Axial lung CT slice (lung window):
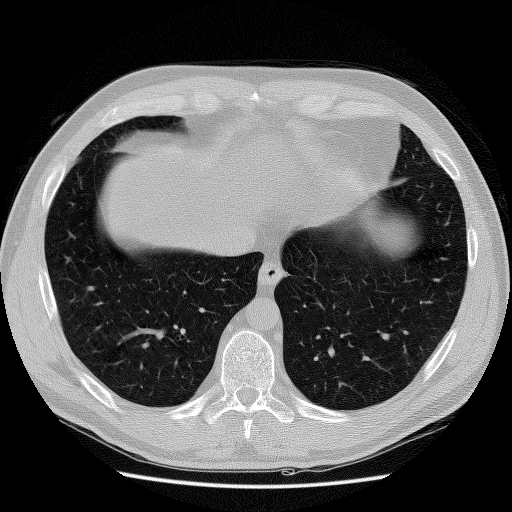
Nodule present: no